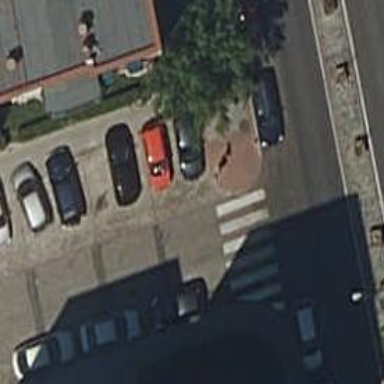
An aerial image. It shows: Bollard barrier.